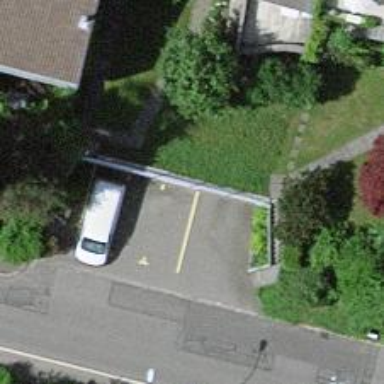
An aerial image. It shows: Parking entrance.